RGB frame:
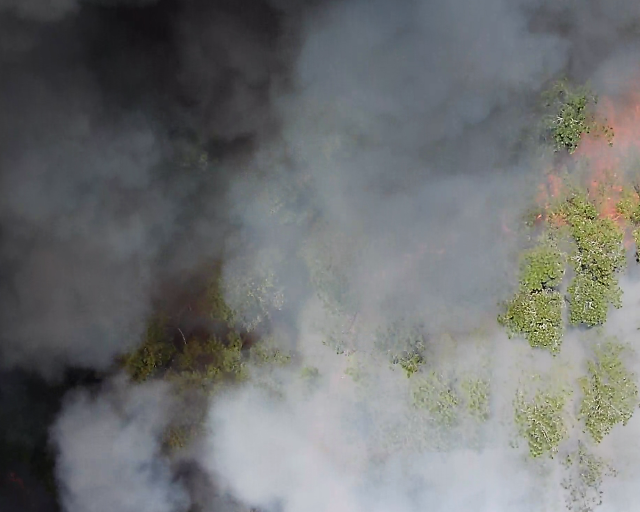
Thermal frame:
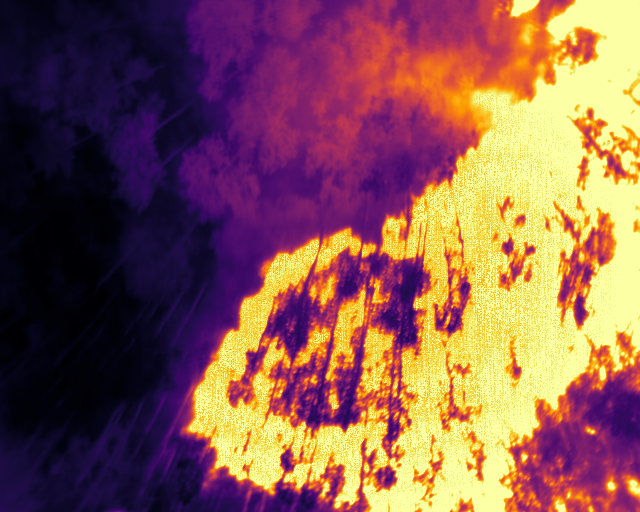
Captured: 2026-02-27 02:35:57
Pixels at or above 80 °C: 201663 (fraction of frame: 0.6154)